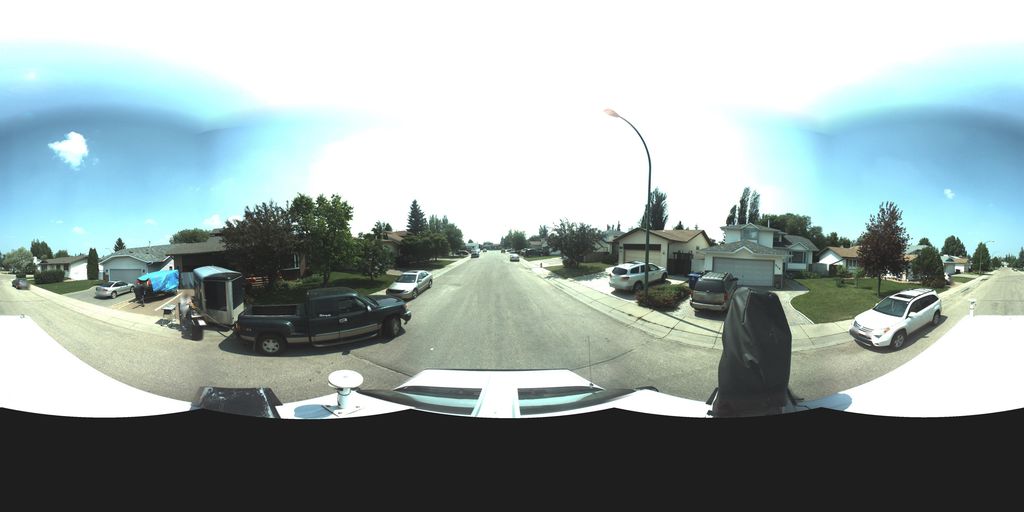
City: saskatoon